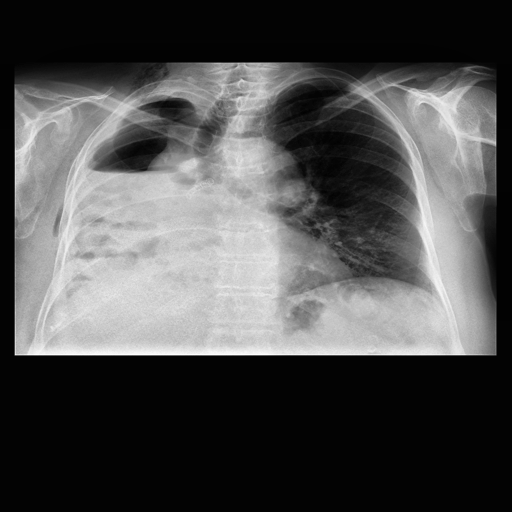
Finding: TUBERCULOSIS